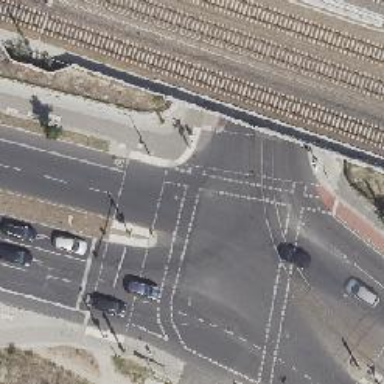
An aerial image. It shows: Road crossing with traffic signals.